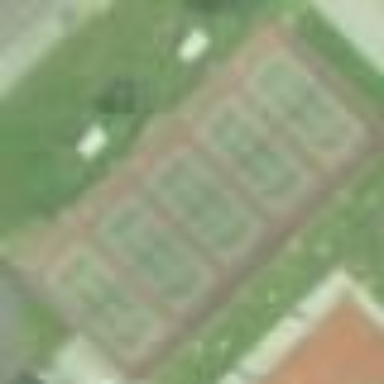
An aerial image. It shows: Tennis court on pitch.